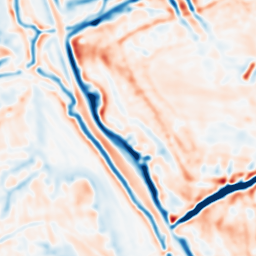
Category: multiscale
Decomposition family: dog
Decomposition parameters: sigma_low: 2
sigma_high: 5
Upsampling method: cubic_catmull_rom
Upsampling parameters: scale: 4
Upsampling scale: 4